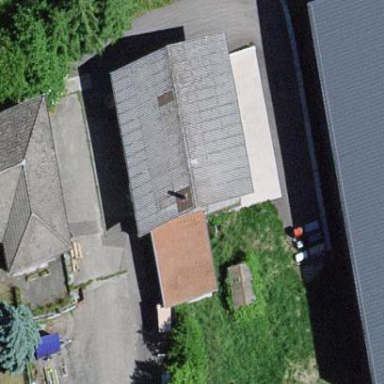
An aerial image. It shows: Shed building.